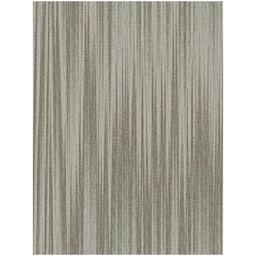
Label: decoration